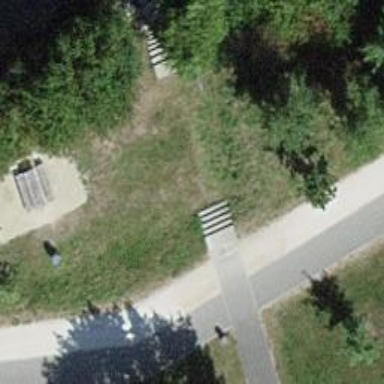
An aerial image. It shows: Brown bench in the vicinity.